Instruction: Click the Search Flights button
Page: home
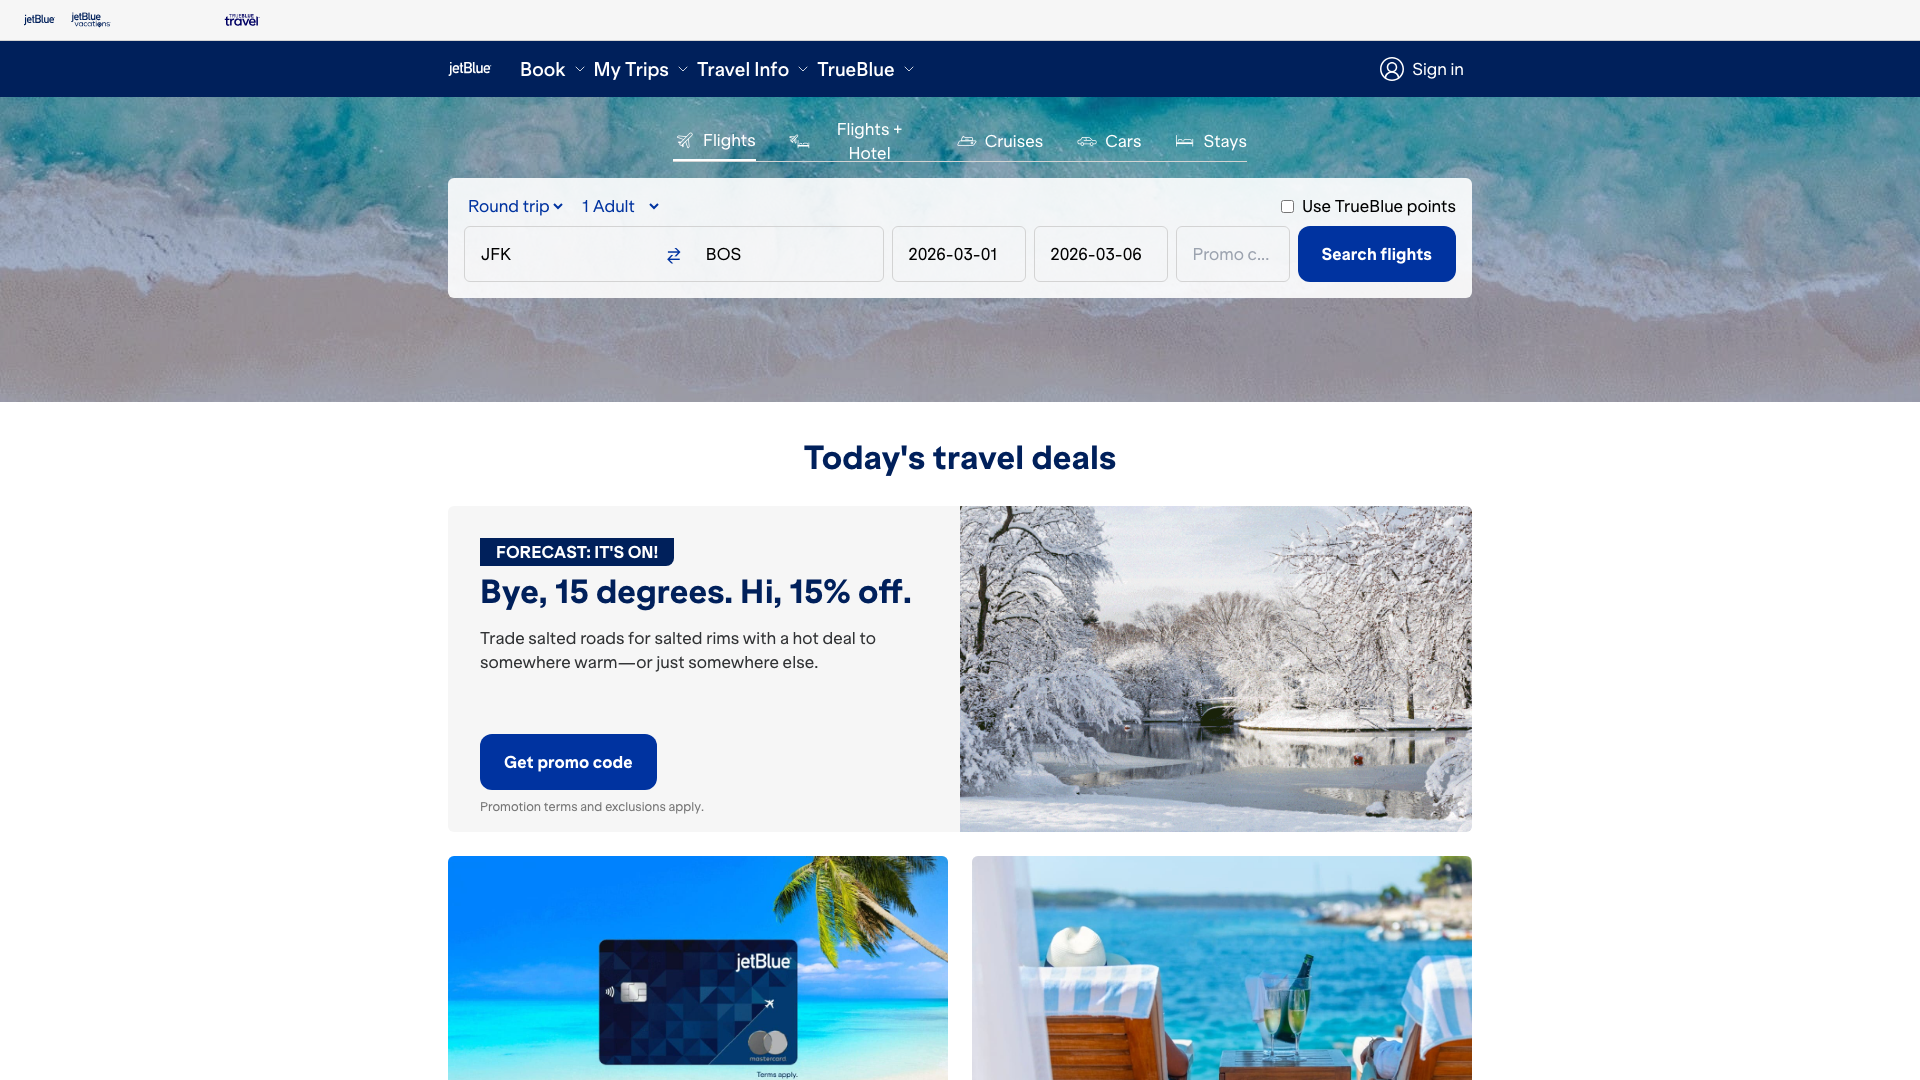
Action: click